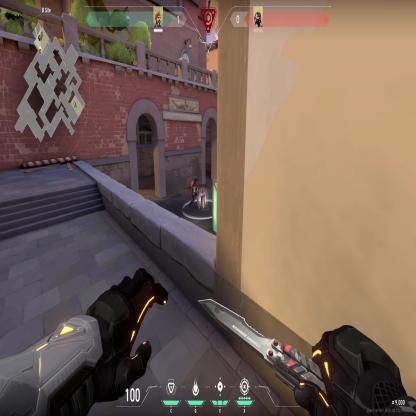
Label: planted spike ; enemy